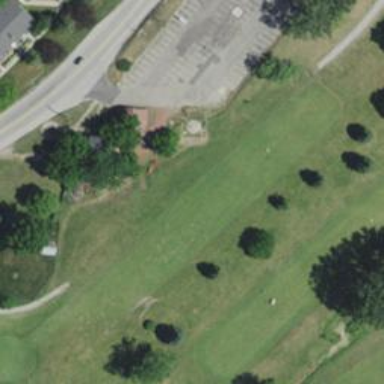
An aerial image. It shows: Golf fairway surrounded by grass.